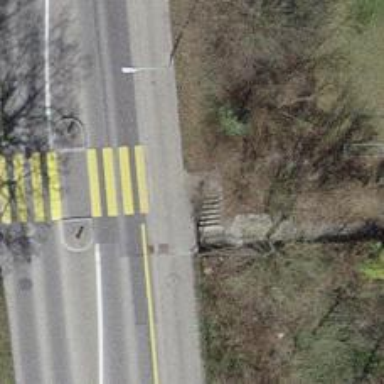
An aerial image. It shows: Pedestrian crossing with zebra markings on footway.